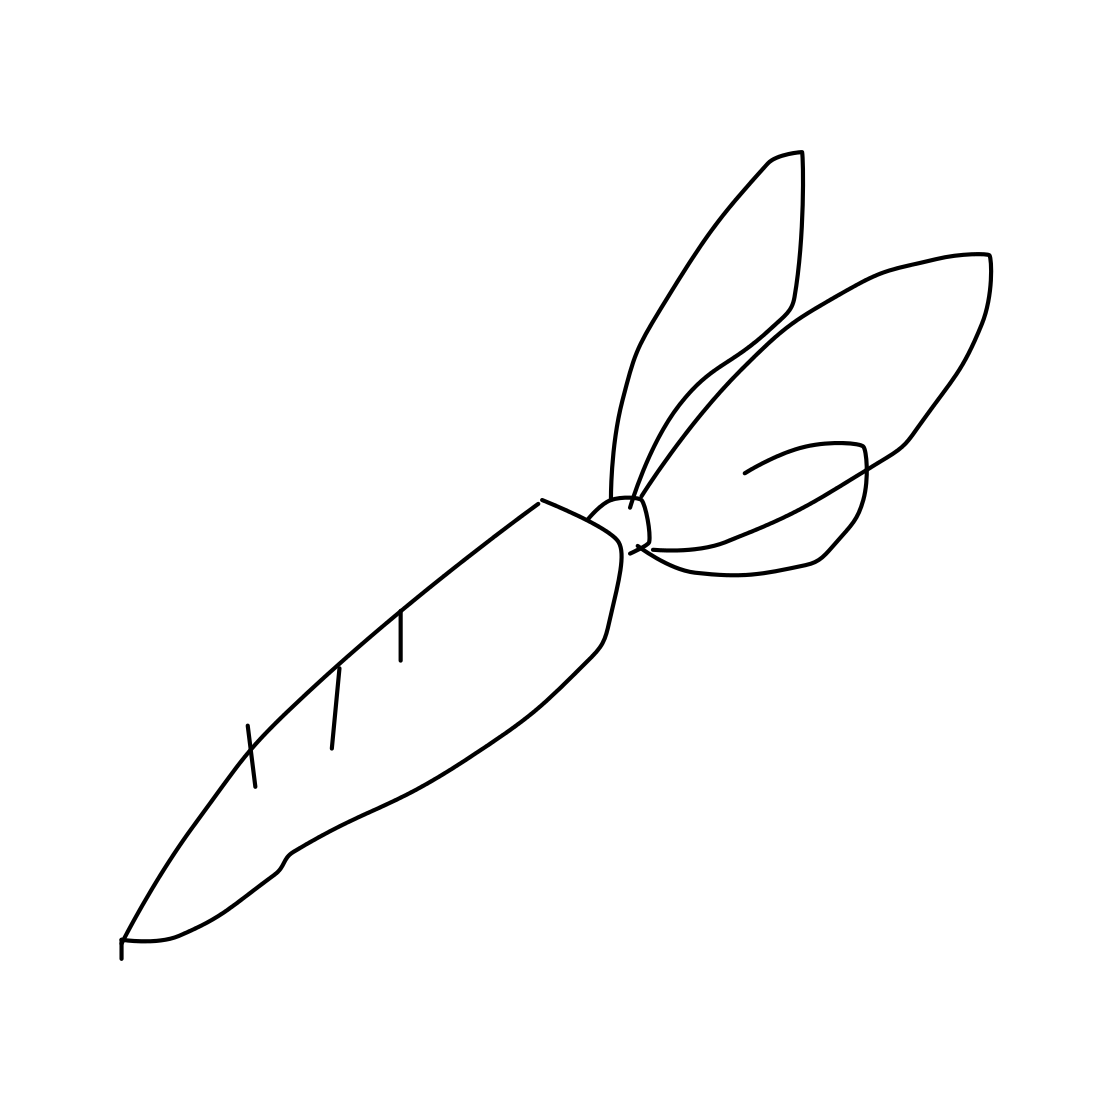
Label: carrot